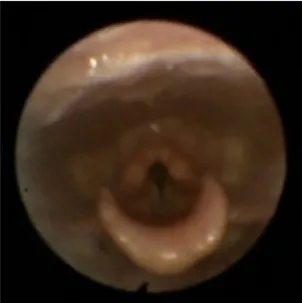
Pictures from the videolaryngoscopy taken immediately after exercise showing the vocal cord adduction in inspiration.
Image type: endoscopy (airway_endoscopy)